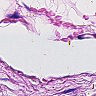
Metastatic tissue present: no